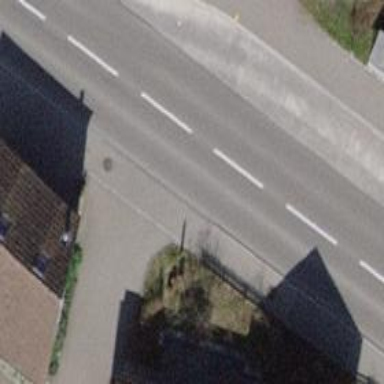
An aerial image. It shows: Bus stop with stop position for public transport.